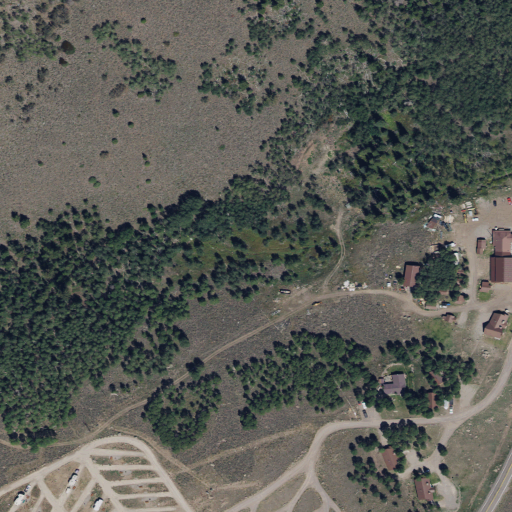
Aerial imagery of valley in Utah named Doctor Canyon containing deciduous forest, evergreen forest, shrub, open development, low intensity development, mixed forest, and medium intensity development